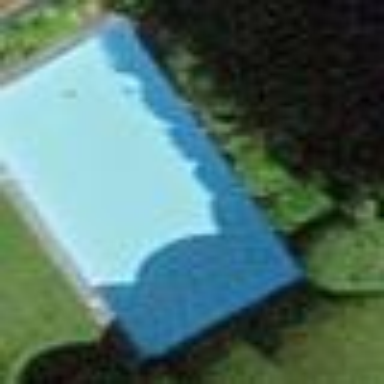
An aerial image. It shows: Swimming pool located in leisure land.